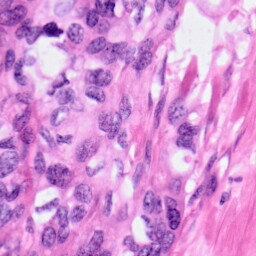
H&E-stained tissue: Pancreatic